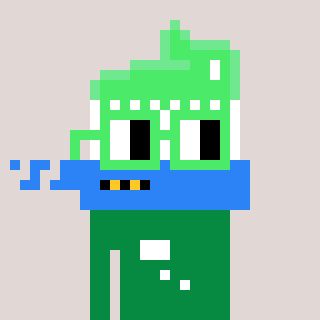
a pixel art character with square light green glasses, a toothbrush-shaped head and a green-colored body on a warm background